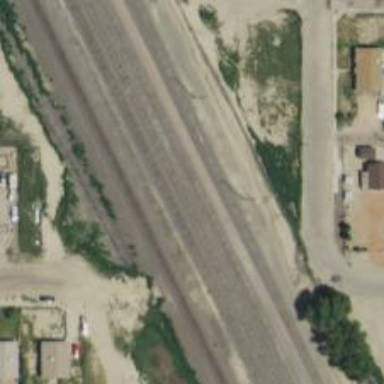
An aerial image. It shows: Railway siding with rails.